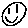
Label: smiley face